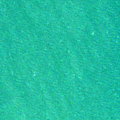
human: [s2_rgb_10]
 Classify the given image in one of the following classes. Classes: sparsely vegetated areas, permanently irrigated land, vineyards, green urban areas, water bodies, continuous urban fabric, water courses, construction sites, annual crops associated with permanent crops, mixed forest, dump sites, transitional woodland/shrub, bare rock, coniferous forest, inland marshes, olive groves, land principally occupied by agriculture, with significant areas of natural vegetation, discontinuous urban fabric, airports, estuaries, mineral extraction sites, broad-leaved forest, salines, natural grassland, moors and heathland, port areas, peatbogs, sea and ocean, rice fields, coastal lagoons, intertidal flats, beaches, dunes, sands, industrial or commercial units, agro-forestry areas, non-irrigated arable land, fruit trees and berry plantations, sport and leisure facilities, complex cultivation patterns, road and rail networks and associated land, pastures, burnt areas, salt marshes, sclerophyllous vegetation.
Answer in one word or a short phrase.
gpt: sea and ocean